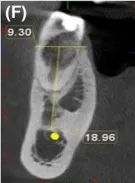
CBCT, coronal view.
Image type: radiology (ct)